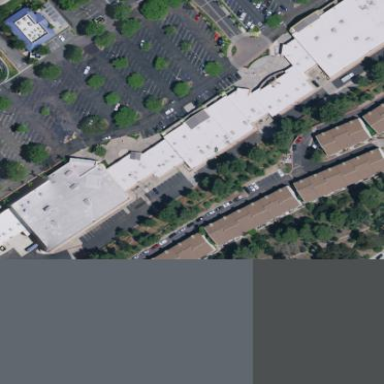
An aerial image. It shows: Commercial retail building.